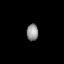
Tissue: lung
Cell type: Epithelial cells
Senescence score: 0.7636
Nuclear area (px): 191
Mean DAPI intensity: 144.539